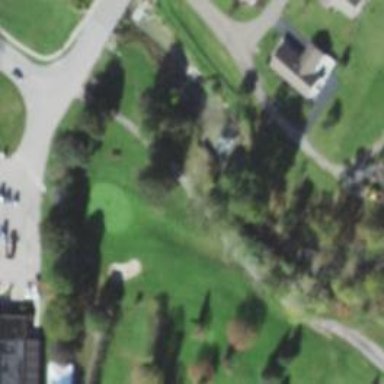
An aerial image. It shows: Path designated for golf carts.